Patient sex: M
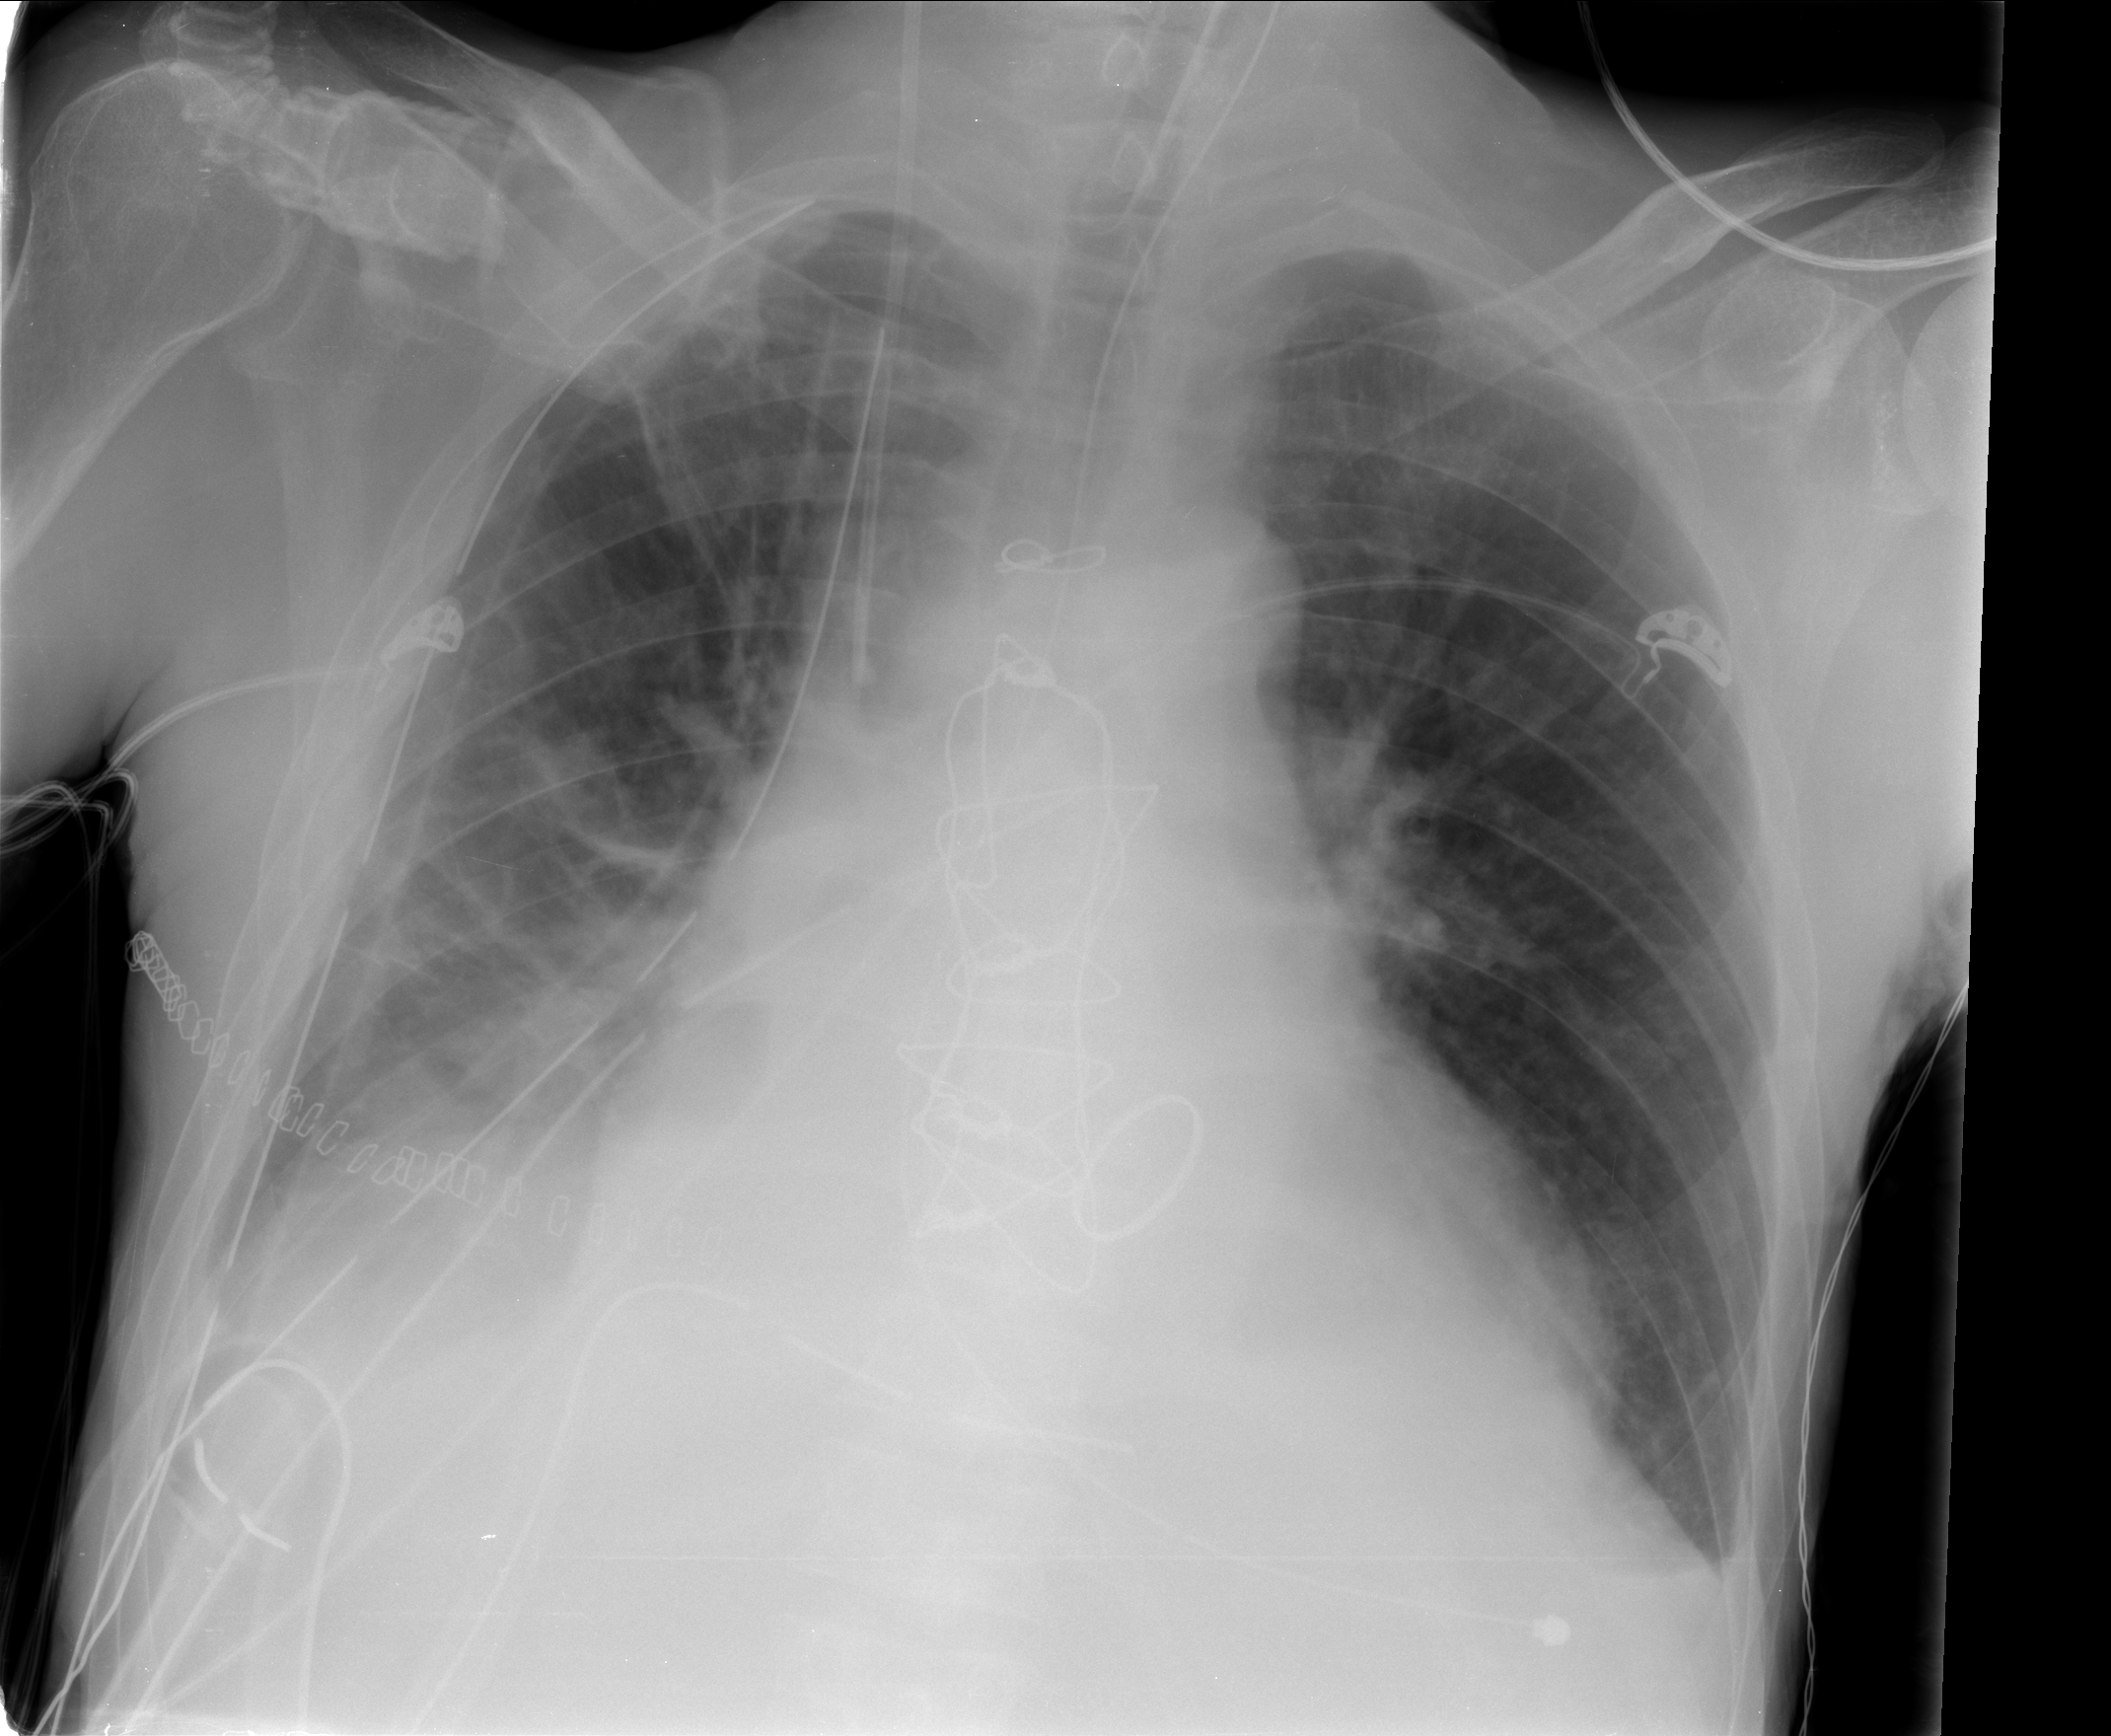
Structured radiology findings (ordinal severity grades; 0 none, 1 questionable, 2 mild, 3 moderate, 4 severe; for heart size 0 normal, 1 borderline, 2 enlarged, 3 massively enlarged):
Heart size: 2
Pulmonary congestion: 0
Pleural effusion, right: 2
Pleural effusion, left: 0
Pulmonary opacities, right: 1
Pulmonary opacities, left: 0
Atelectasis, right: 2
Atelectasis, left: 0